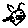
Label: cat